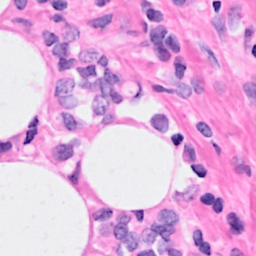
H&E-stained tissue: Breast